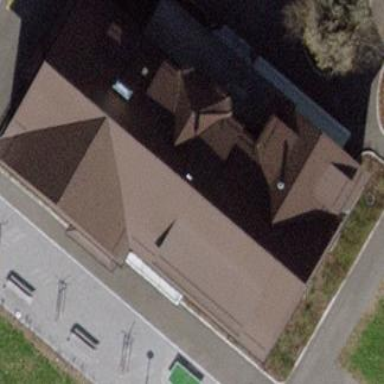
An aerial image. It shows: Clinic building.